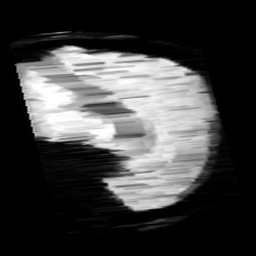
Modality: minIP
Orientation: sagittal
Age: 13
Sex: male
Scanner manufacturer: siemens
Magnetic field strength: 3 T
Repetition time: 0.027 s
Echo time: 0.02 s